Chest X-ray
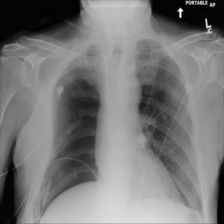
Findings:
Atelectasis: negative
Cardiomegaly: negative
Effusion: negative
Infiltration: negative
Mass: negative
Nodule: negative
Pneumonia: negative
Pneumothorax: negative
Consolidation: negative
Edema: negative
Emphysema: negative
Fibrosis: negative
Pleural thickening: negative
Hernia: negative